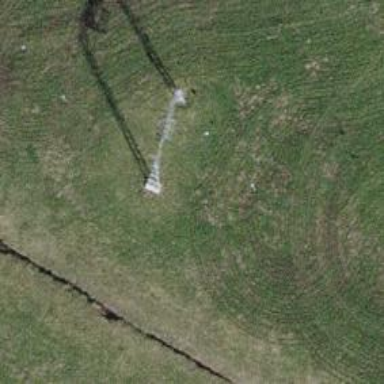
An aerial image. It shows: Pylon used for aerialway.